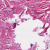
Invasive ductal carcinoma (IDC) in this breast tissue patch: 0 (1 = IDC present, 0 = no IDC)